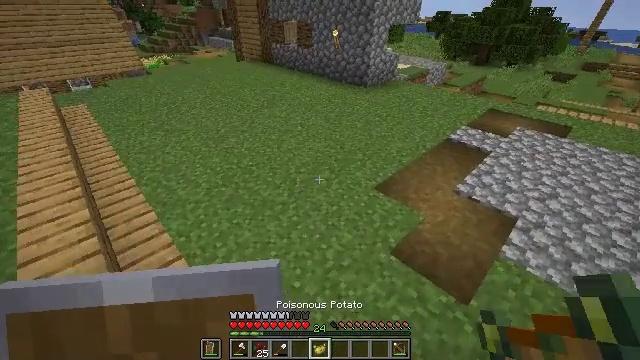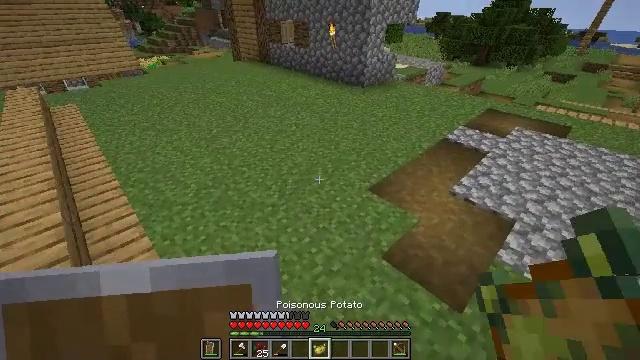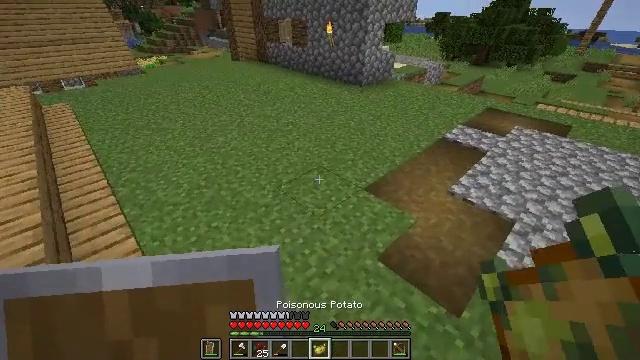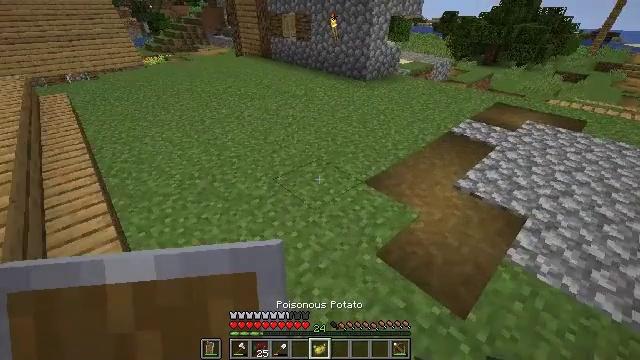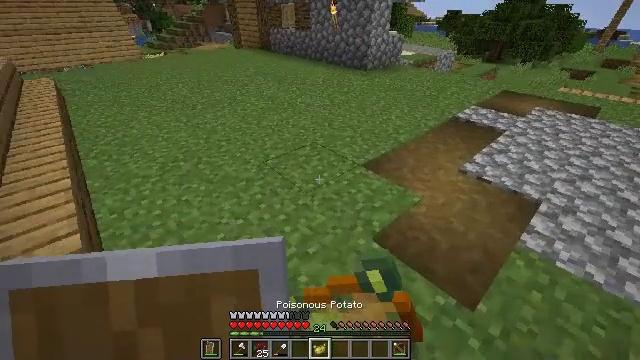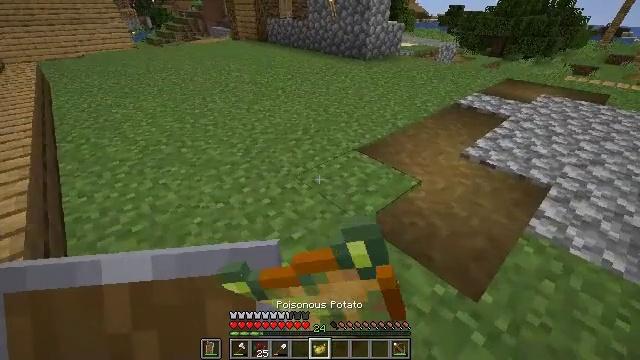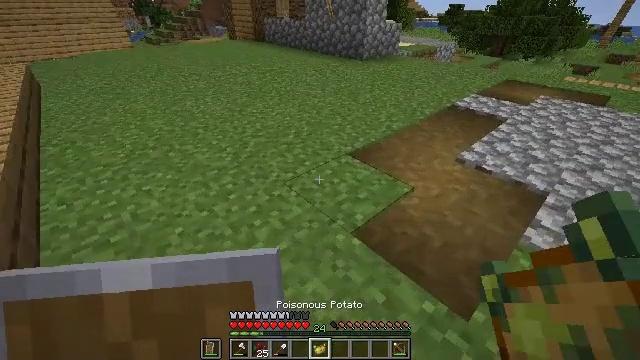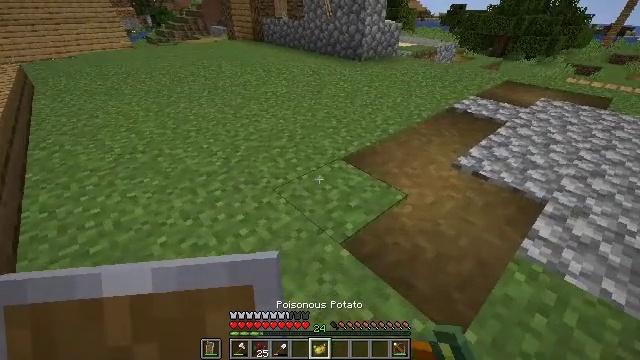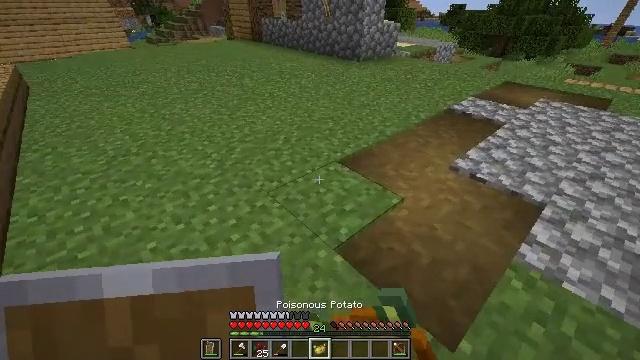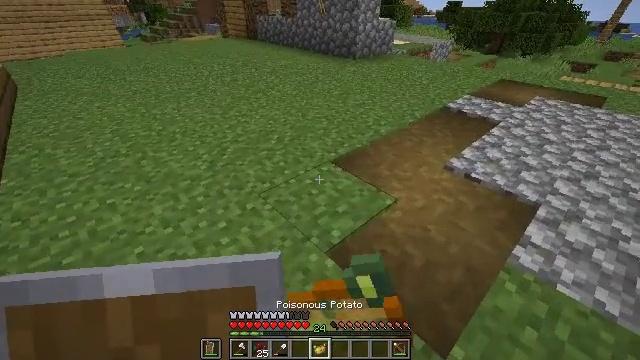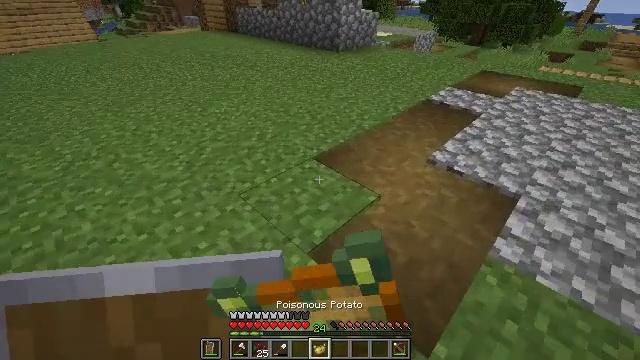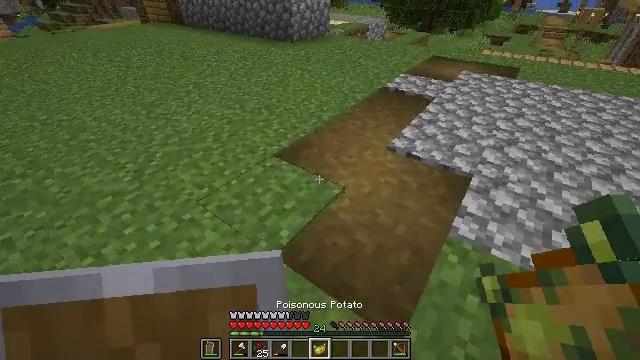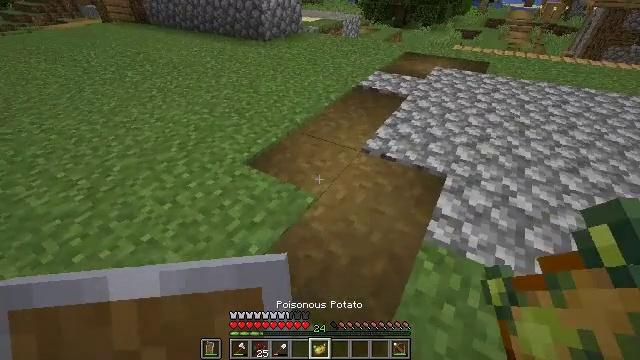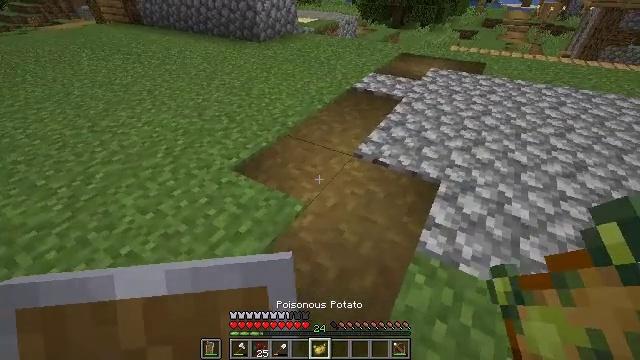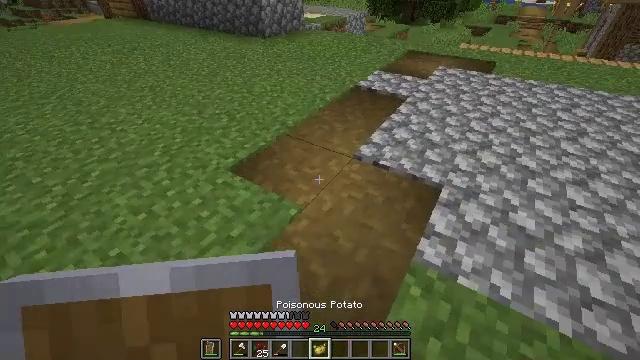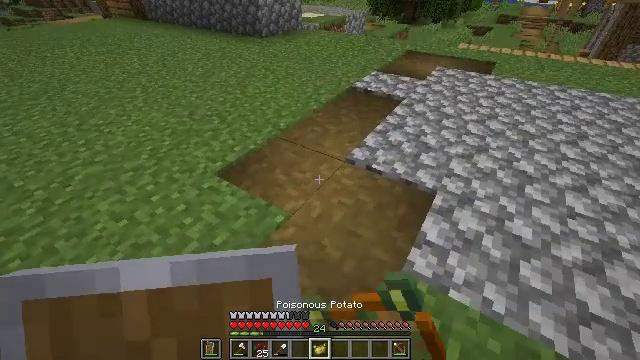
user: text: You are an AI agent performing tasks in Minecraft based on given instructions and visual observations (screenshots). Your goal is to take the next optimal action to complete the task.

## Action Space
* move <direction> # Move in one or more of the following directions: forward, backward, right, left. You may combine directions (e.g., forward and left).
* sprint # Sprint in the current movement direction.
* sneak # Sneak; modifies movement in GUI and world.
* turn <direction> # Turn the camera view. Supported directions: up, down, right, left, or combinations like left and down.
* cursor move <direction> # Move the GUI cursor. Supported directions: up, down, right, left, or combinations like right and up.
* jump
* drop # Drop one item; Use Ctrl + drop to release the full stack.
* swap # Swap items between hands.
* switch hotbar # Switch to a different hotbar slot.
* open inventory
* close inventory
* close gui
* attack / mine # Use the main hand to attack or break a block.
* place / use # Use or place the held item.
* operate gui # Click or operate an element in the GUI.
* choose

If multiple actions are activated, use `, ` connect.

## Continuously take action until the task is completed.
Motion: motion action
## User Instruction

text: Drop a poisonous potato.
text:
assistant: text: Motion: move forward and move right
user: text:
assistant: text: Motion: move forward and move right
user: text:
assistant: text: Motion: move forward and move right, turn left, use / place
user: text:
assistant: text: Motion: move forward and move right, use / place
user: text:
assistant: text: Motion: move forward and move right, use / place
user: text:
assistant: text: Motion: move forward and move right
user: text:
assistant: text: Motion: move forward and move right, use / place
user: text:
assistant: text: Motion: move forward and move right, use / place
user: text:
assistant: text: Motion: move forward and move right, use / place
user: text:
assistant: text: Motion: move forward and move right, turn right and down, use / place
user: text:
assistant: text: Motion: move forward and move right, turn right and down
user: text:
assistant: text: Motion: move forward and move right, turn right
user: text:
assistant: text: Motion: move forward and move right
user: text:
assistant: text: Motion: move forward and move right, turn left, use / place
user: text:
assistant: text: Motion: move forward and move right, use / place
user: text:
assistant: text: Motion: move forward and move right, use / place
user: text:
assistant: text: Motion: move forward and move right
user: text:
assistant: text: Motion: move forward and move right
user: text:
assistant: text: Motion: move right
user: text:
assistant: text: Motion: move right
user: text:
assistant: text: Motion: move right
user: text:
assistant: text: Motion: no_op
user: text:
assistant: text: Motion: move forward
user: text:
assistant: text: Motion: move forward, turn right and up
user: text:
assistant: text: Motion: move forward, turn right and up
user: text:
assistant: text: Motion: turn right and up
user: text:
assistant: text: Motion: move forward, turn right and up
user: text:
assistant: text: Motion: move forward, turn right and up
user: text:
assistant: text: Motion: move forward
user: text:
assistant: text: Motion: move forward